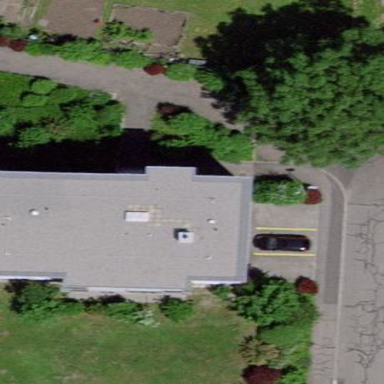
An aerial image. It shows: Building with flat roof.